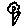
Label: flower